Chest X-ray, AP view. Patient: 67 years old, sex M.
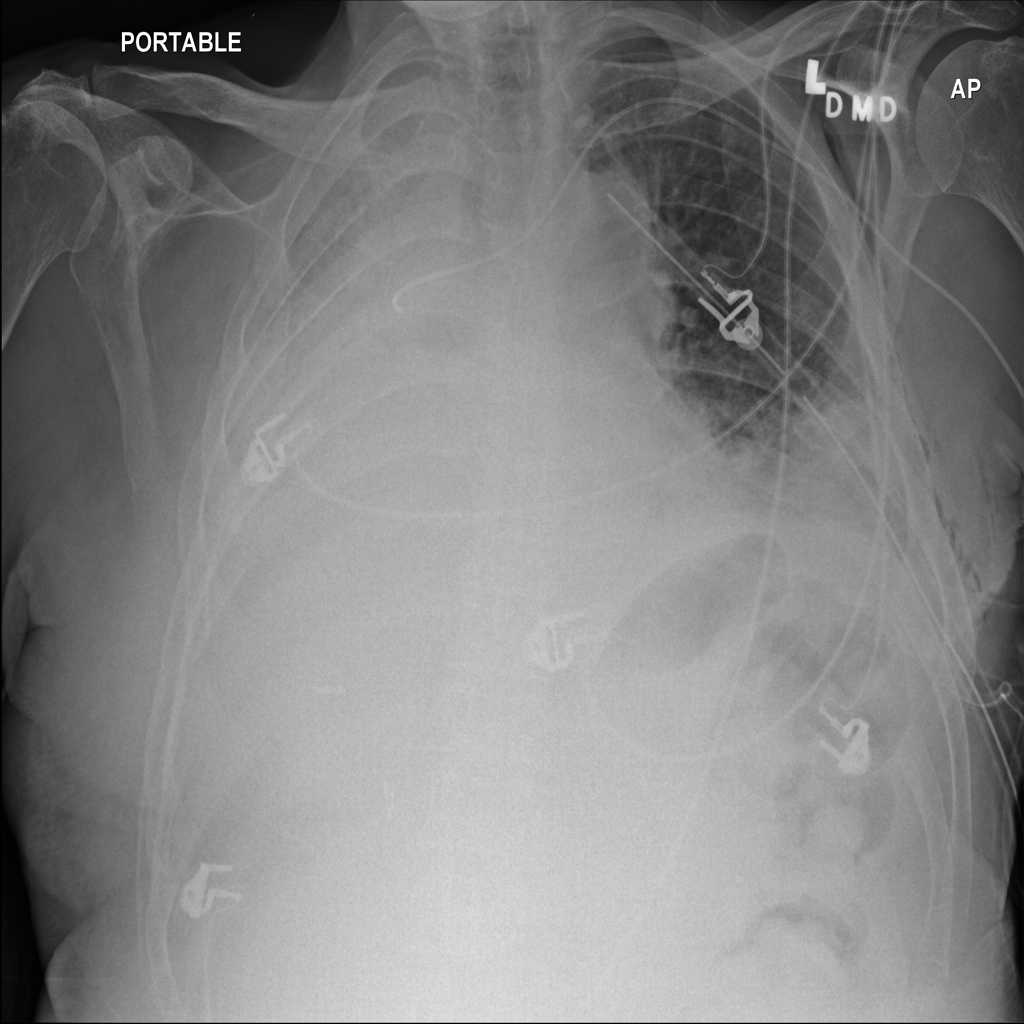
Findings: No Finding